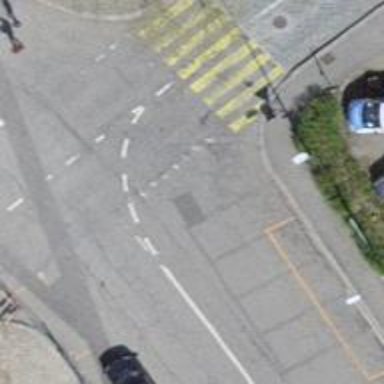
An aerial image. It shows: Bollard barrier.